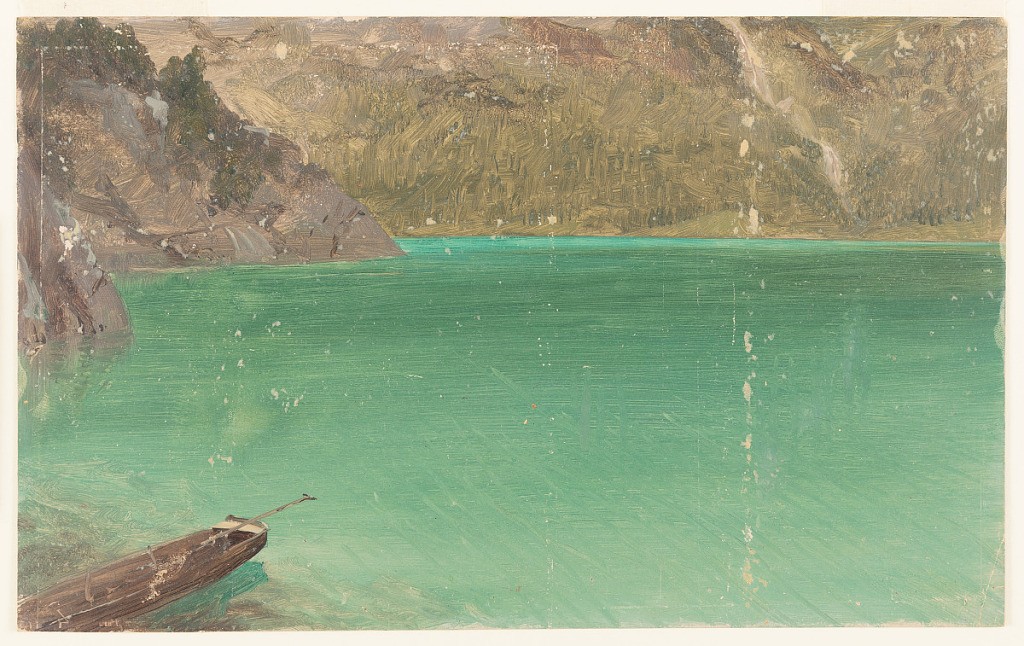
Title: Alpine Lake, Bavaria
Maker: Frederic Edwin Church, American, 1826–1900
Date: June - July, 1868
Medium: Oil and graphite on paperboard
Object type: Drawing
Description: Landscape study showing a view of the surface of an emerald lake in Bavaria, possibly the Königssee or Obersee. In the immediate foreground, a rowboat is moored on a shoreline that is out of view. The teal-emerald waters of the lake extend from foreground to background, where they meet the steep, wooded mountain slopes that form the opposite bank. In the middle distance at left, two curving, rocky banks jut into the lake.